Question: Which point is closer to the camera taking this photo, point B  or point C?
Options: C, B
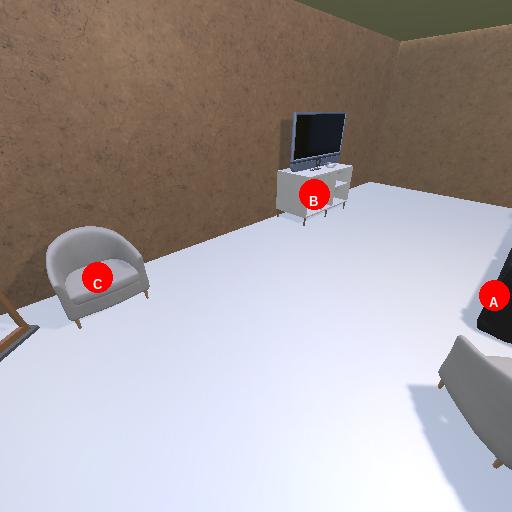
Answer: C